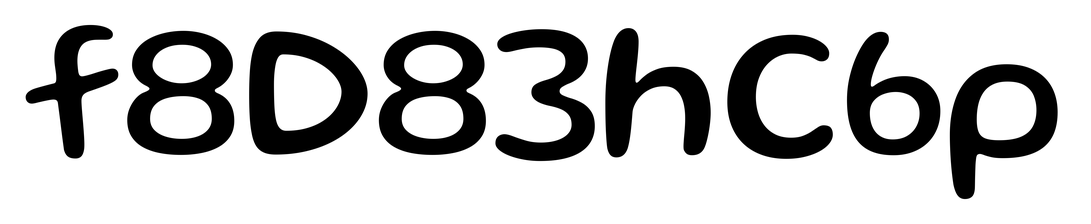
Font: Gluten_Regular